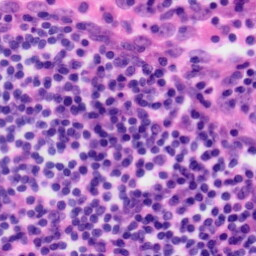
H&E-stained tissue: Tonsil